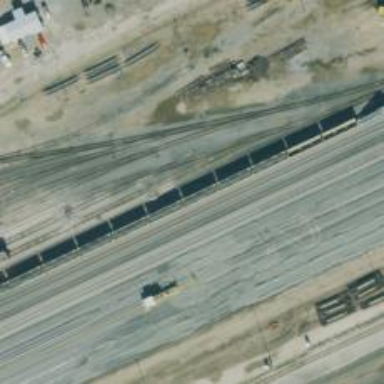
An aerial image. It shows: Yard meant for services.